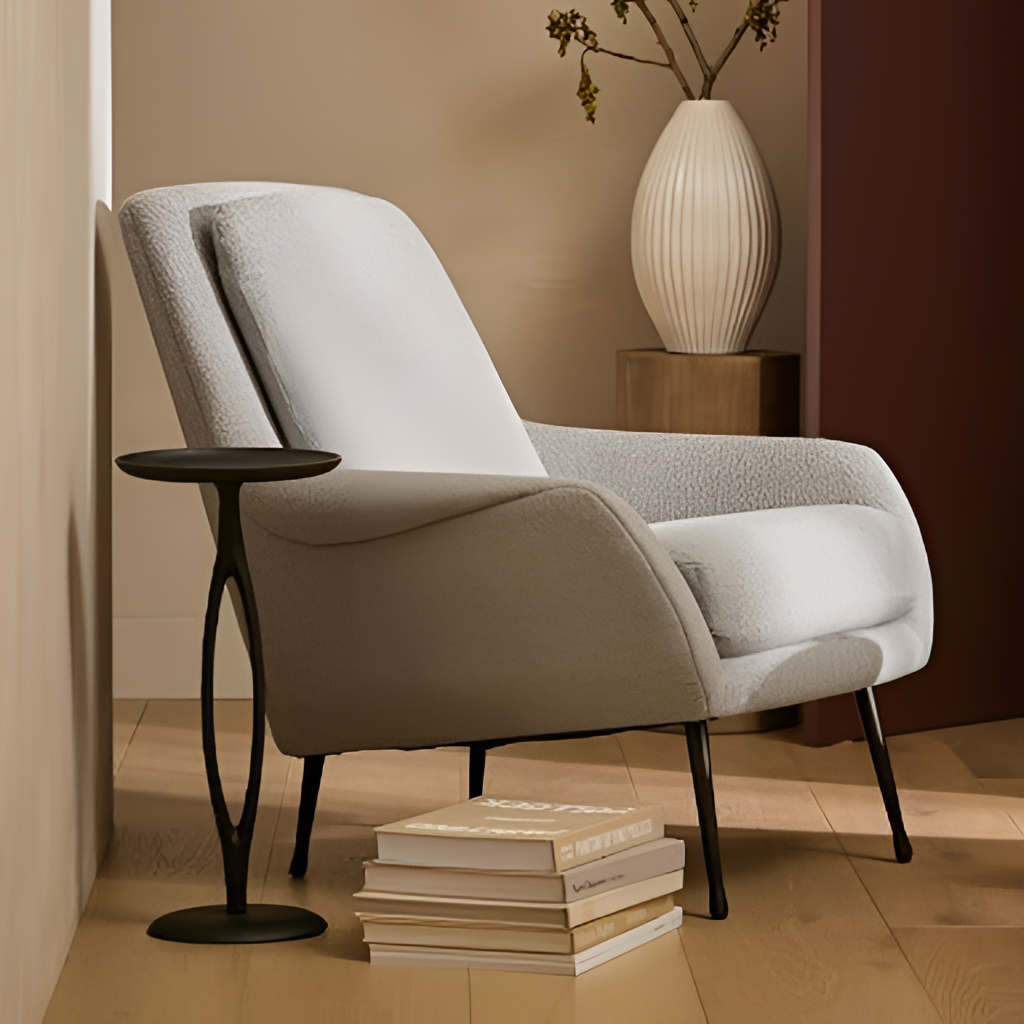
living room, fabric armchair, paint wallpaper, with vertical two tone pattern, contemporary, oak wood flooring, with plank pattern